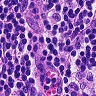
Metastatic tissue present: no